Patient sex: M
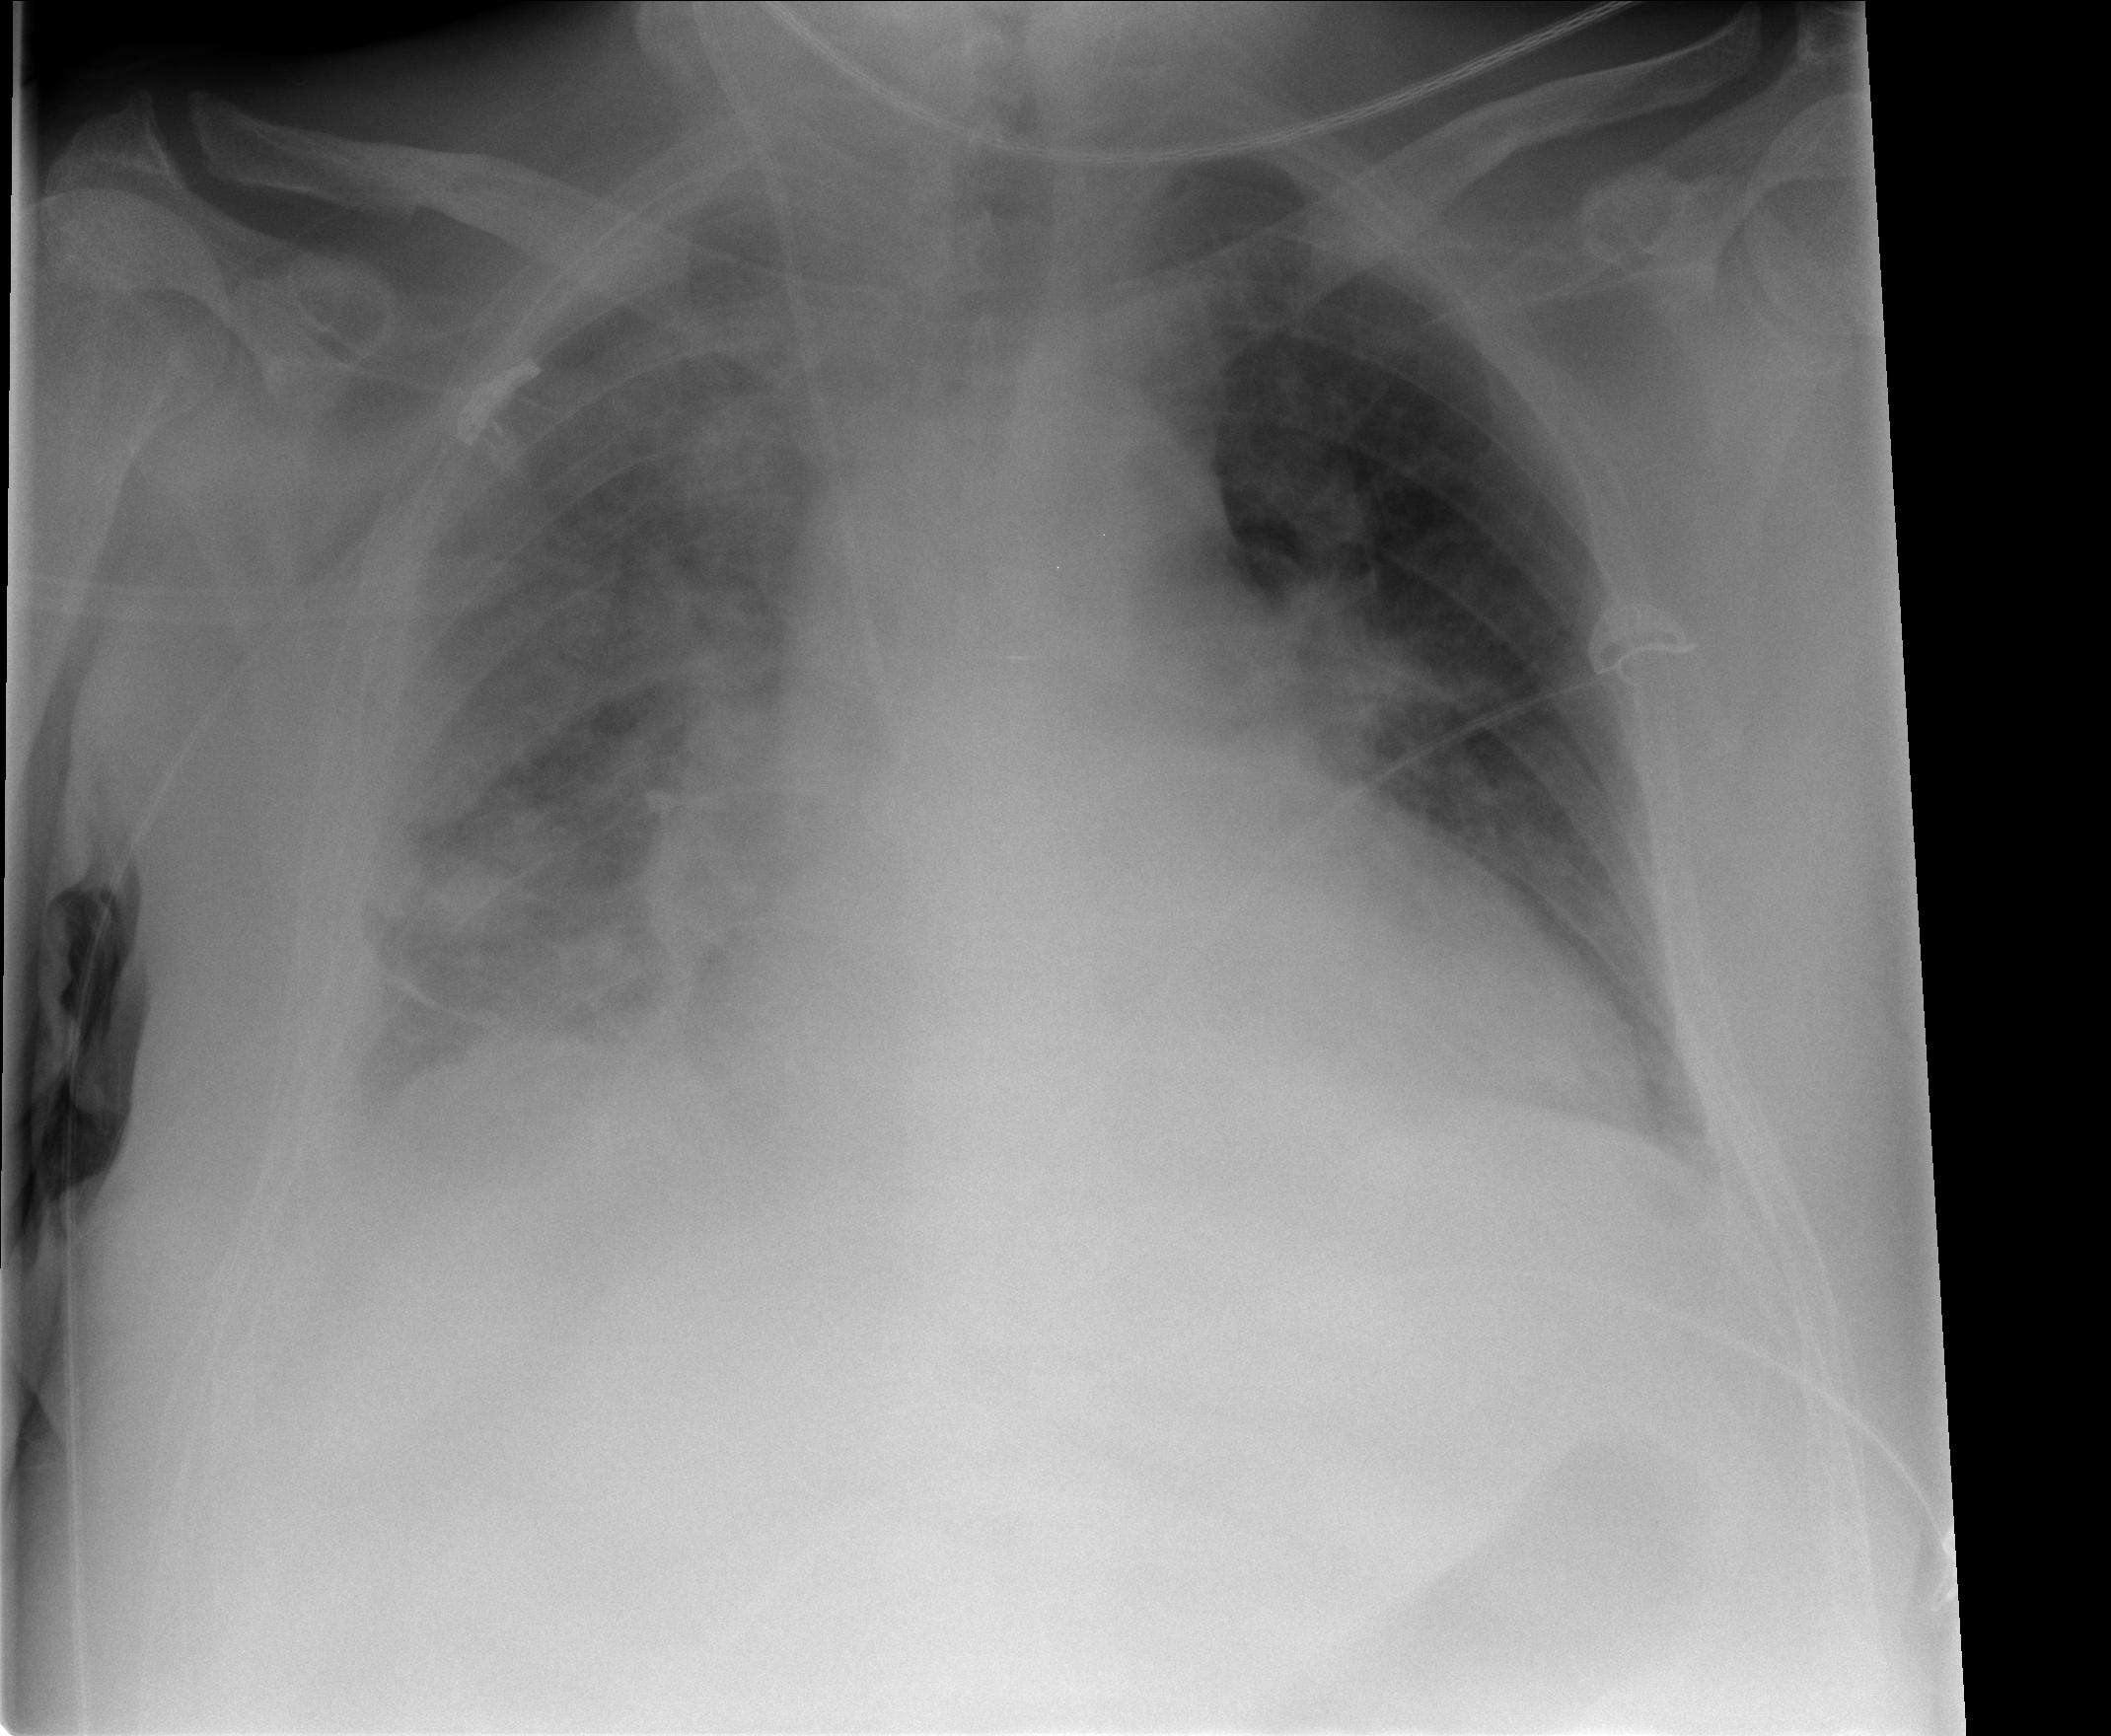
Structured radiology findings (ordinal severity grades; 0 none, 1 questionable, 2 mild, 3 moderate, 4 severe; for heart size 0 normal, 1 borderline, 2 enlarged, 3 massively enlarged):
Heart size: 2
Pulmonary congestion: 3
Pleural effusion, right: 3
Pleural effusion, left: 1
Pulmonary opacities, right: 1
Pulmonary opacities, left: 1
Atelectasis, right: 3
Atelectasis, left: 2